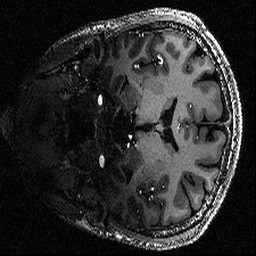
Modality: T1w
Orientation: coronal
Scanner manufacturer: siemens
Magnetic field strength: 6.98 T
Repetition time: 2.75 s
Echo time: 0.00249 s